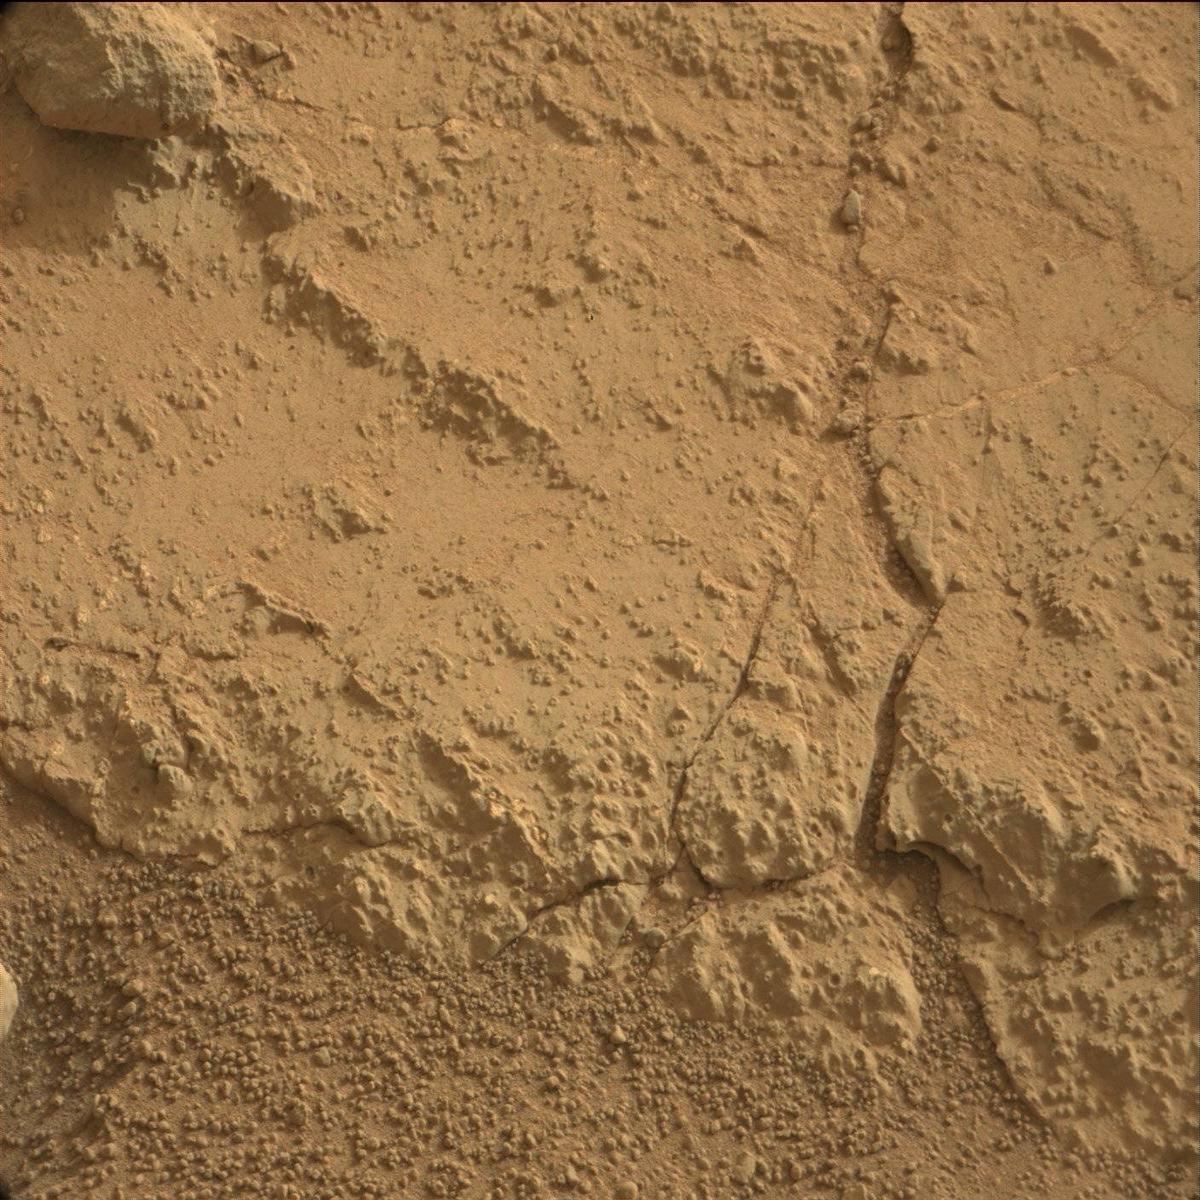
Terrain classes present: Bedrock, Rock, Sand / Soil